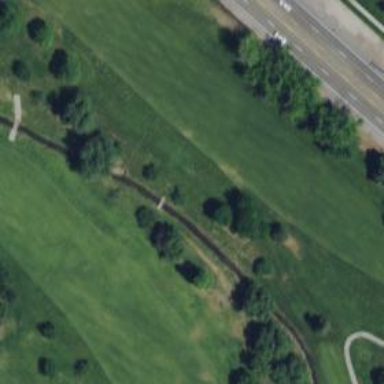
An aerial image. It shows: Service road with bridge used as golf cart path.